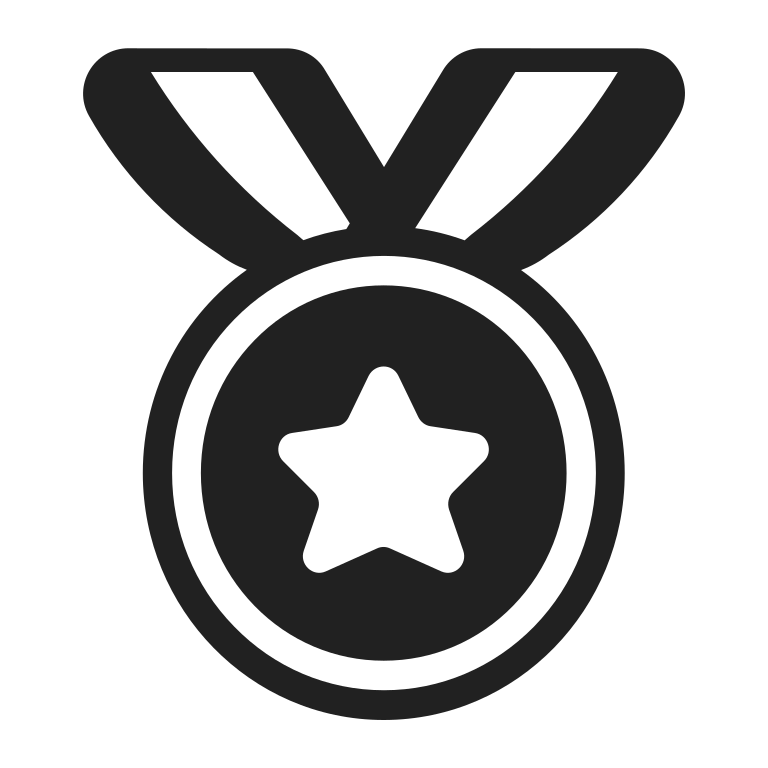
sports medal high contrast